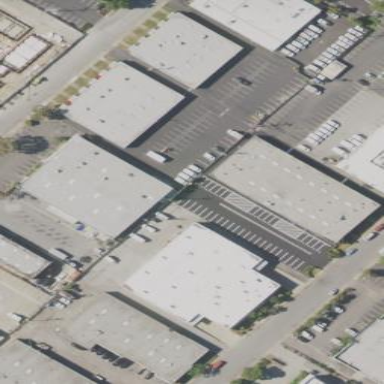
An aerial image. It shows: Commercial building.